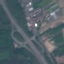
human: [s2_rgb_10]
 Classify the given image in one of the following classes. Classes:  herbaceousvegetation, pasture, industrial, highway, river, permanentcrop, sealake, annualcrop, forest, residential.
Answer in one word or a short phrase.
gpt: Highway